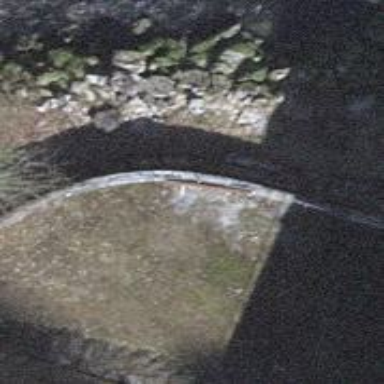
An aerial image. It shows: Retaining wall.